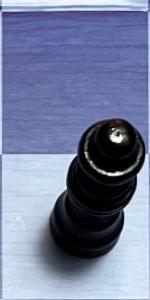
Label: Queen_Black